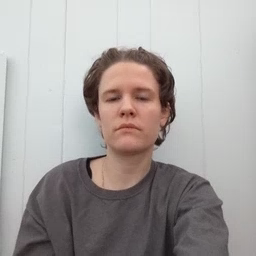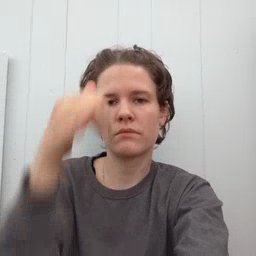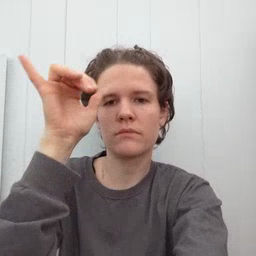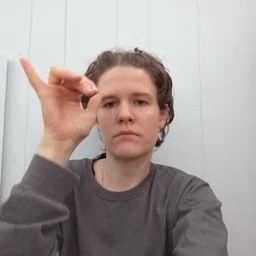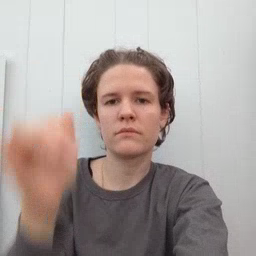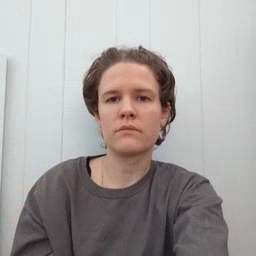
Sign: cow